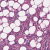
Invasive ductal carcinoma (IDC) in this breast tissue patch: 1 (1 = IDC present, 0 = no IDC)